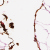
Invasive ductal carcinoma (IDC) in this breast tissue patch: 0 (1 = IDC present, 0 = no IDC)